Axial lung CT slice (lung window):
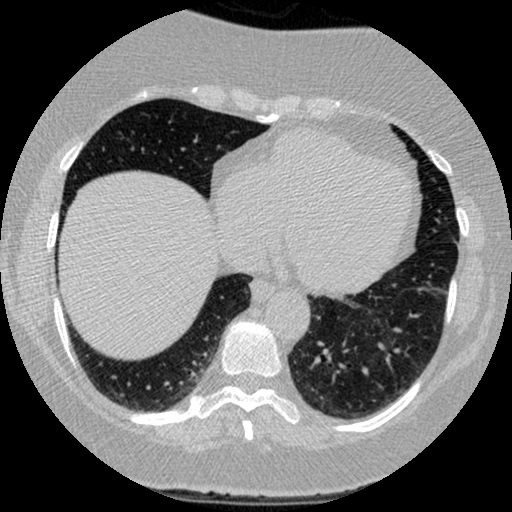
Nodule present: no